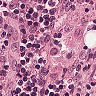
Metastatic tissue present: no